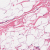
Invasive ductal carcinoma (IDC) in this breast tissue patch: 0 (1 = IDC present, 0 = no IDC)